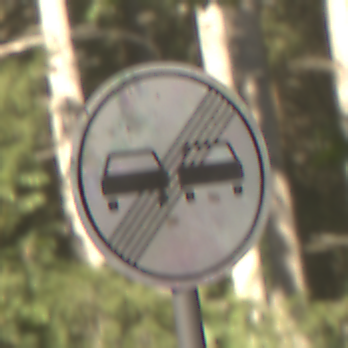
Verkehrszeichen: EndeUeberholverbot
Umgebung: Outdoor, Nature
Tageszeit: MorningAfternoon
Wetter: Clear
Licht: Natural
Jahreszeit: NotSpecified
Kontrast: LowContrast